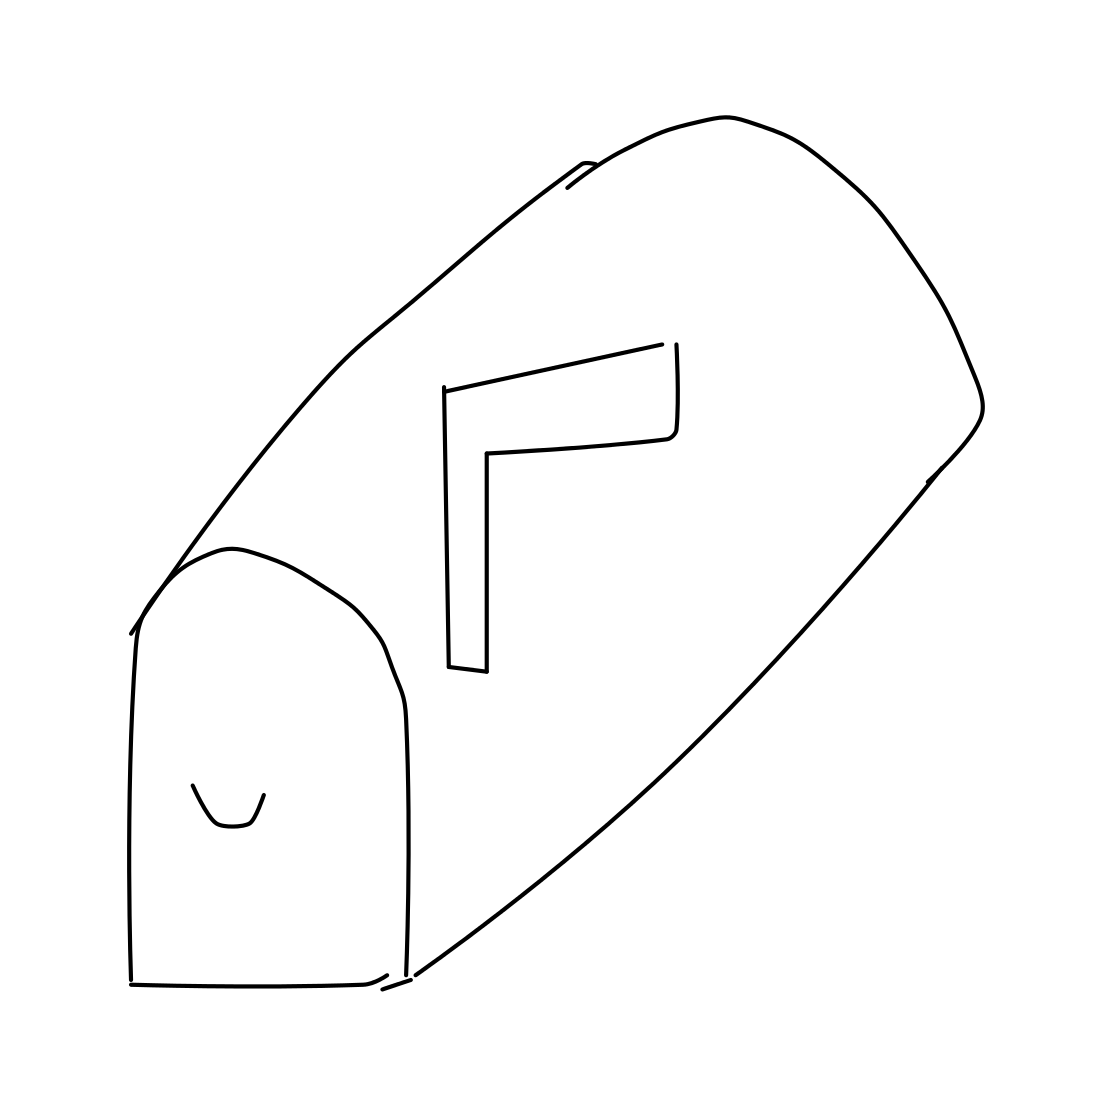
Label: mailbox